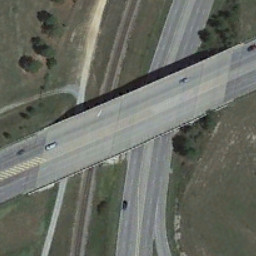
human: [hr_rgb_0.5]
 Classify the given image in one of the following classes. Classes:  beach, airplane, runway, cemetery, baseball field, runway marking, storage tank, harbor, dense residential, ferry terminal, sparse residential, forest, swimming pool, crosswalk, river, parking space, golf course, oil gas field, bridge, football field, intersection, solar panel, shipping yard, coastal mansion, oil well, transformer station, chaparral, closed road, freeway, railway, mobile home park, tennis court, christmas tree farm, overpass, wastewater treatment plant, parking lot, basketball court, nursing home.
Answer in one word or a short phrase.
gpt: overpass